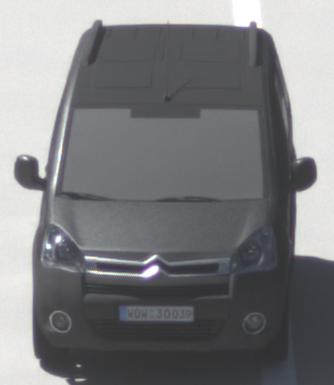
Make: Citroen
Model: Berlingo Kombi VTi 120
Detailed model: Berlingo (II) Kombi
Model produced from: 2009/12
Model produced until: 2012/03
Doors: 5
Color: gray
Road condition: dry road
Daytime: midday
Contrast: high contrast